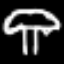
Label: mushroom